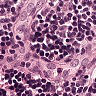
Metastatic tissue present: no